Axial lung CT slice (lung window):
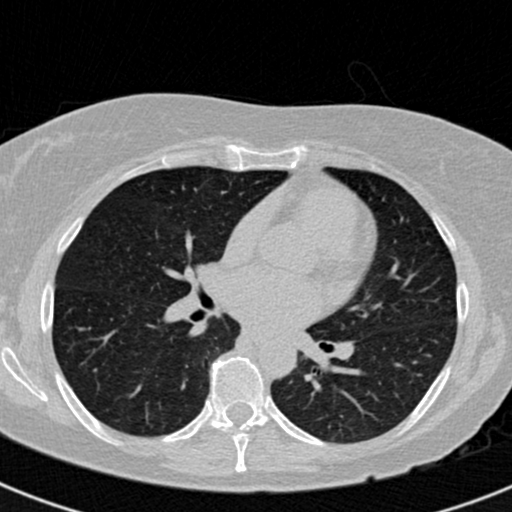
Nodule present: no